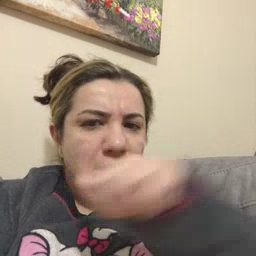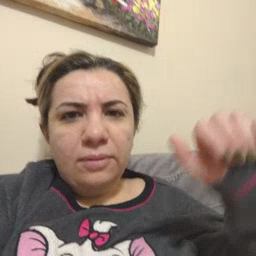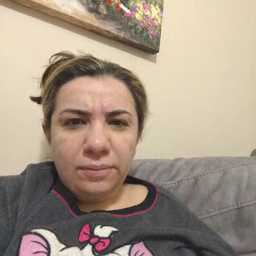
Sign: any